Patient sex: M
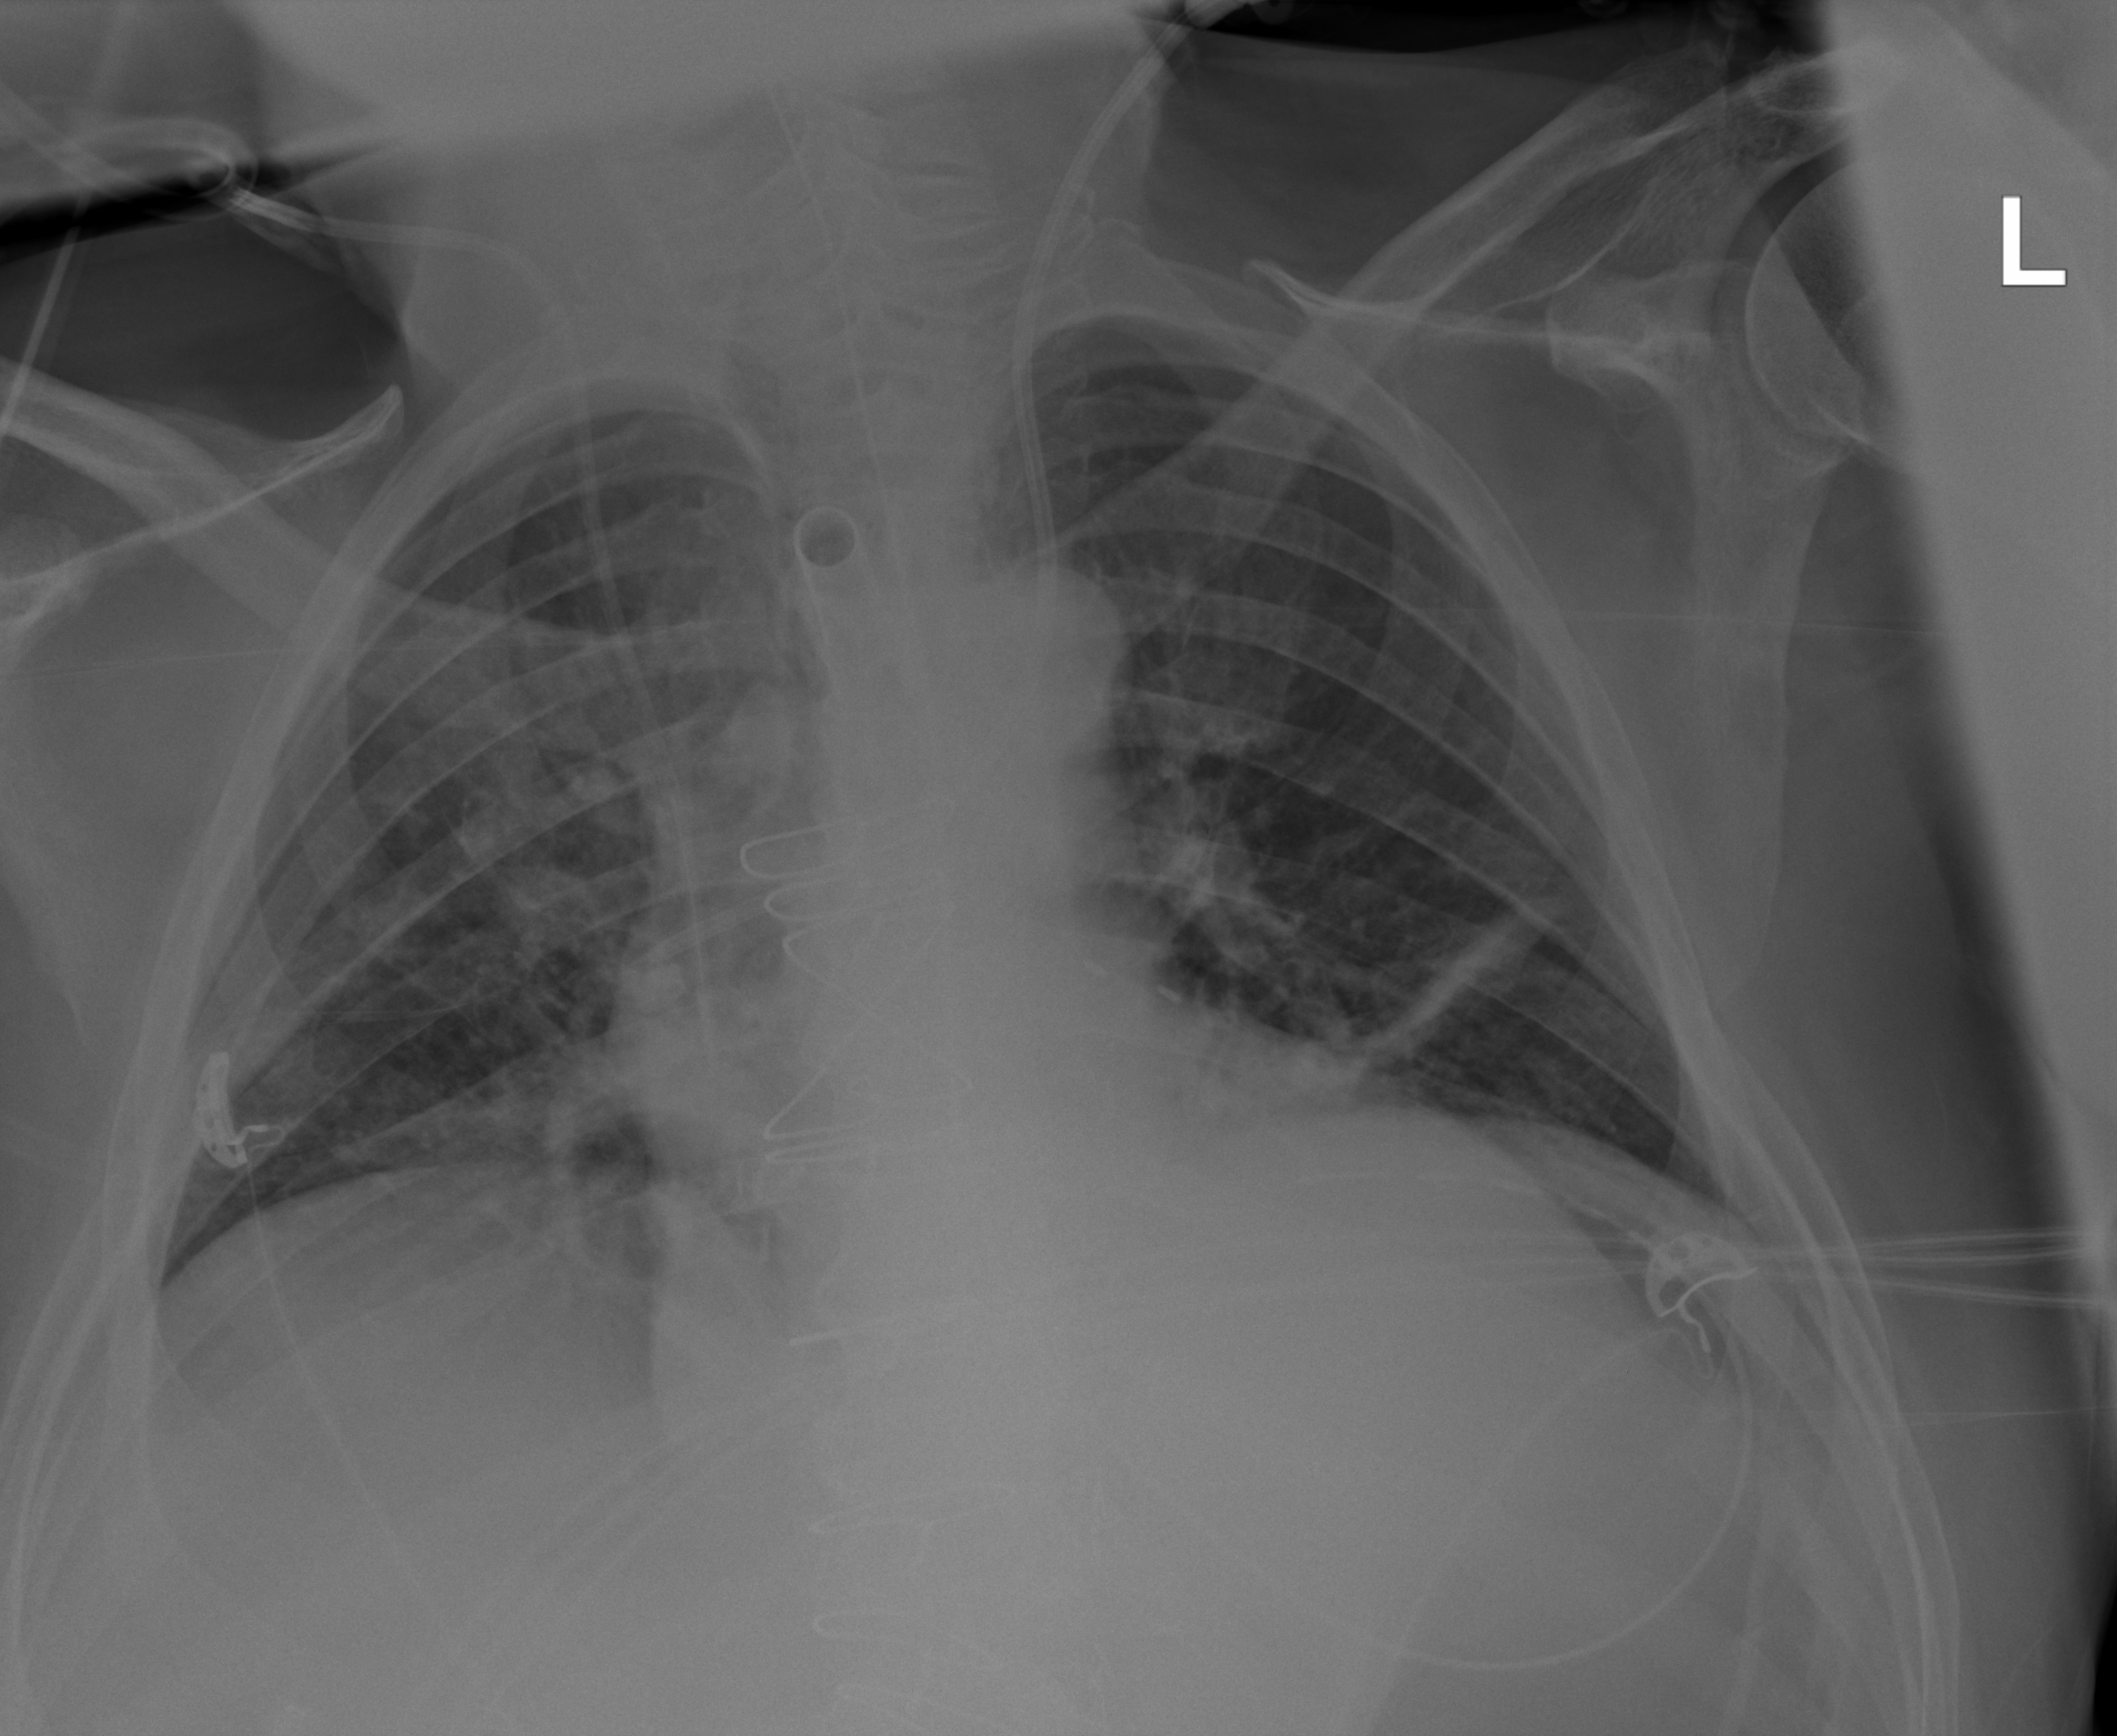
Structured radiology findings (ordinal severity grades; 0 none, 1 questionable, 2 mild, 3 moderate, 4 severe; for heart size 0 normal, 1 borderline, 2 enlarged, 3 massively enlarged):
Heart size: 2
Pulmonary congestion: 2
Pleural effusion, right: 0
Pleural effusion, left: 0
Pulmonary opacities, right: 1
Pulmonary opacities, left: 1
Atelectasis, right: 2
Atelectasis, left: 3